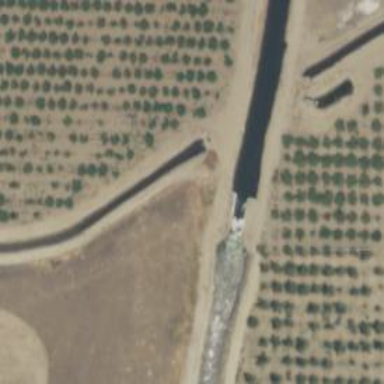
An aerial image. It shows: Culvert underpass for canal.